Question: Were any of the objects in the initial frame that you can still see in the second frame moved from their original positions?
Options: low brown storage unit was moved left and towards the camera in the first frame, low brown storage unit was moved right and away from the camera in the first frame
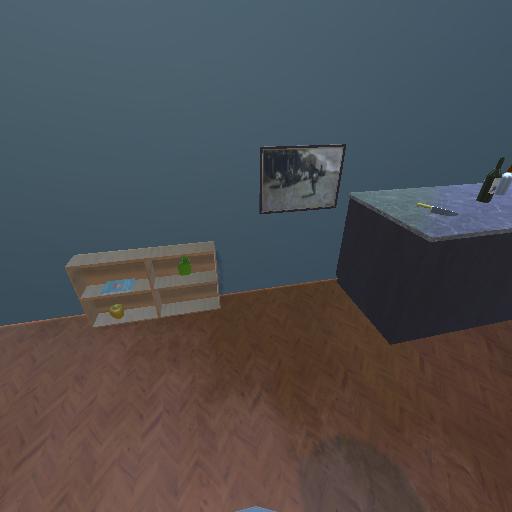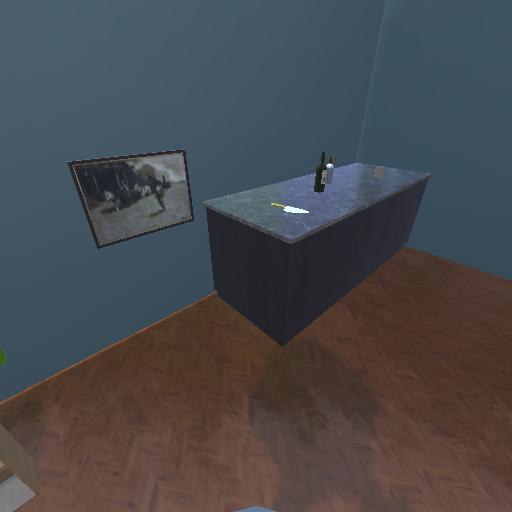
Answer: low brown storage unit was moved left and towards the camera in the first frame